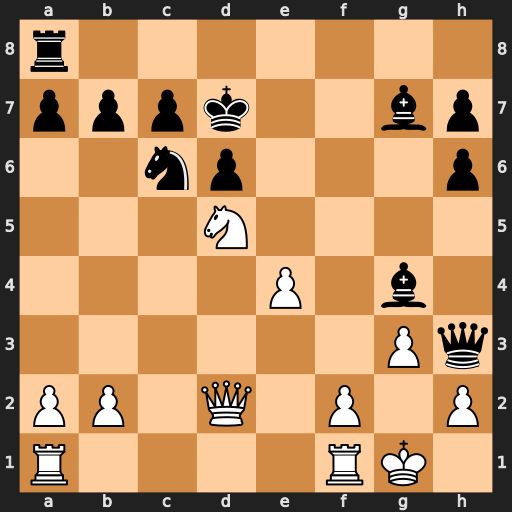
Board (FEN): r7/pppk2bp/2np3p/3N4/4P1b1/6Pq/PP1Q1P1P/R4RK1
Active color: w
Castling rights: -
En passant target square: -
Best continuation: Nf4 Nd4 f3